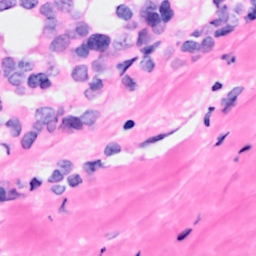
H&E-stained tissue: Breast